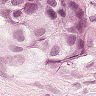
Metastatic tissue present: yes